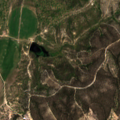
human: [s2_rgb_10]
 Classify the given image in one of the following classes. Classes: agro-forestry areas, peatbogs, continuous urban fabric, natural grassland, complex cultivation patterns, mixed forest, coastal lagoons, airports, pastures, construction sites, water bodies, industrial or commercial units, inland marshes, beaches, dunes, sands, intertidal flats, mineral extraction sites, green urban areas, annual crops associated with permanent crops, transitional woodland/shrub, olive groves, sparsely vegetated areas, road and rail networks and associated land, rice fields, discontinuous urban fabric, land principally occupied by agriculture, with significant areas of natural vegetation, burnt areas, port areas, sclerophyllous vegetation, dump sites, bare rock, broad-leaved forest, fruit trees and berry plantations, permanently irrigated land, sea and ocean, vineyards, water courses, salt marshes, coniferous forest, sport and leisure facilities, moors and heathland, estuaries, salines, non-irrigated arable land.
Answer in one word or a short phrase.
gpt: permanently irrigated land, agro-forestry areas, broad-leaved forest, mixed forest